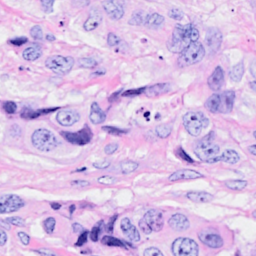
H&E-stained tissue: Breast